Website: lowes
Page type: review-order
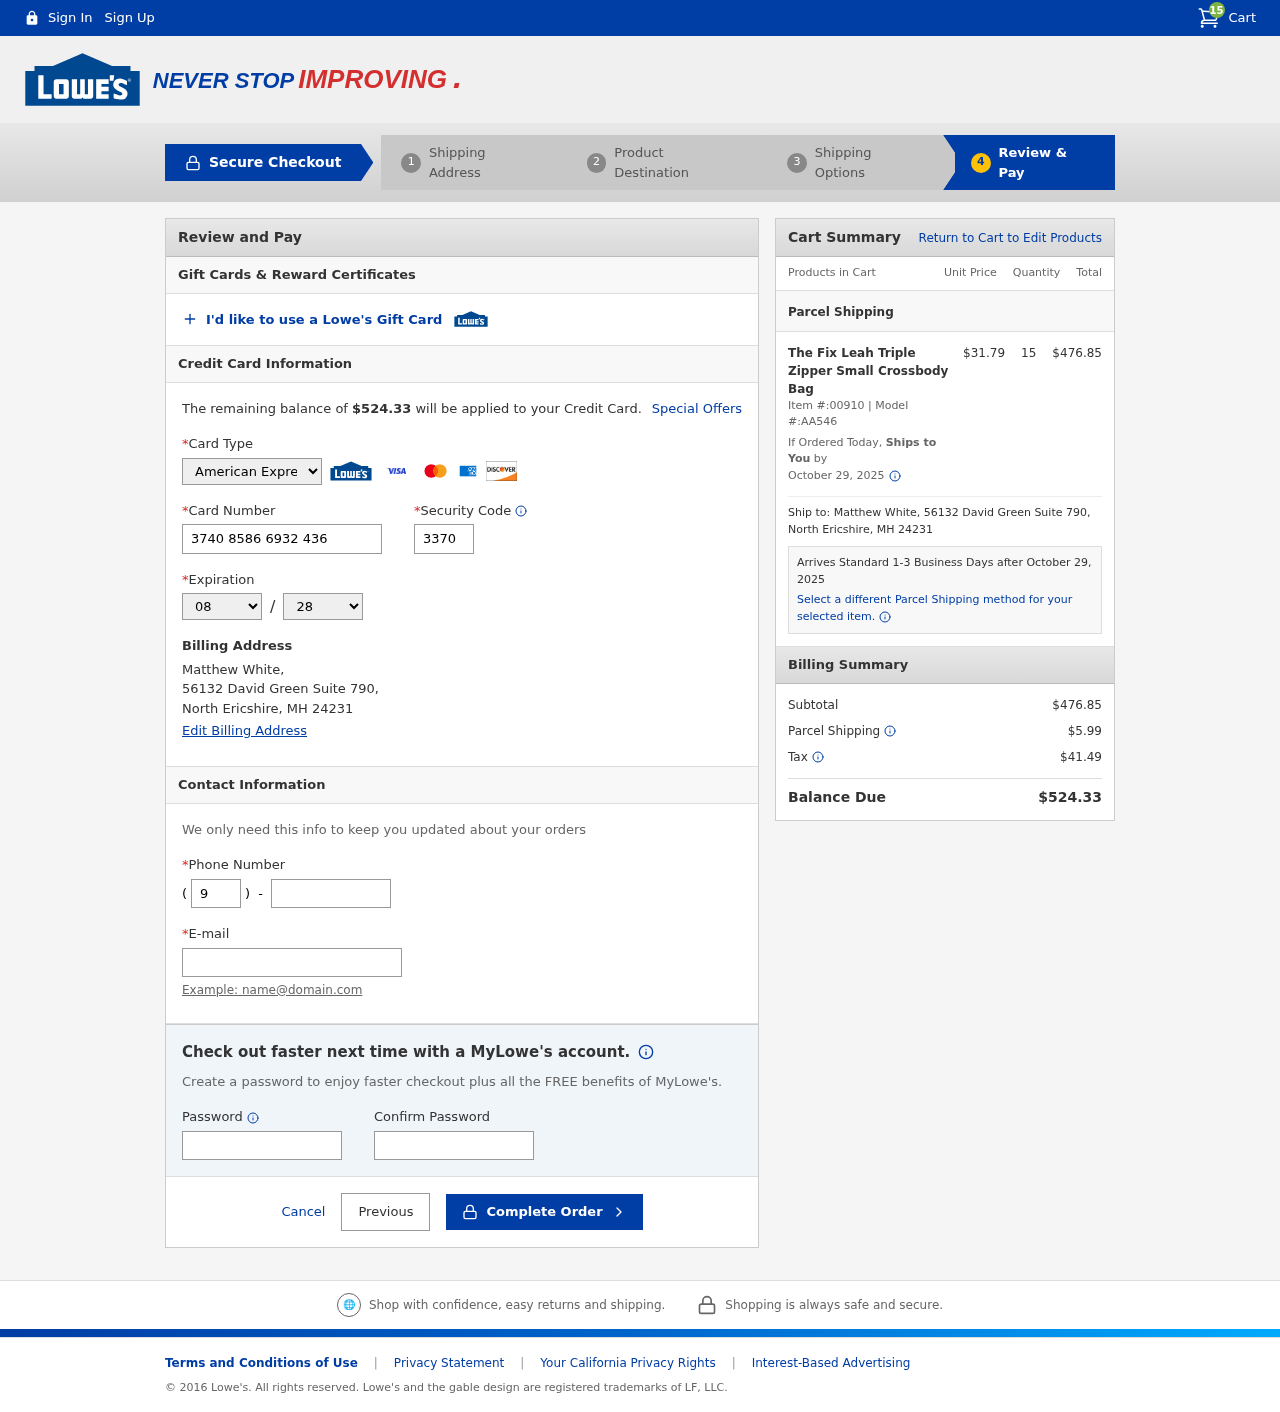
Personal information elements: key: PII_CARD_CVV
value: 3370
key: PII_CARD_EXPIRY_MONTH
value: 08
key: PII_CARD_EXPIRY_YEAR
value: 28
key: PII_CARD_NUMBER
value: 3740 8586 6932 436
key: PII_CARD_TYPE
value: American Express
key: PII_CITY
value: North Ericshire
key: PII_EMAIL
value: matthewwhite@yahoo.com
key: PII_FULLNAME
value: Matthew White,
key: PII_PHONE
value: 9962614340
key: PII_PHONE_AREA
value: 996
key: PII_POSTCODE
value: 24231
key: PII_STATE_ABBR
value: MH
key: PII_STREET
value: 56132 David Green Suite 790
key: PII_STREET
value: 56132 David Green Suite 790,
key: PII_FULLNAME2
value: Matthew White
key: PII_STATE
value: MH
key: PII_POSTCODE_FULL
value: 24231
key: PII_CITY_STATE
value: North Ericshire, MH
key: PII_CITY_STATE_ZIP
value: North Ericshire, MH 24231
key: PII_POSTCODE_NUMERIC
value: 24231
Product elements: key: PRODUCT1_NAME
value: The Fix Leah Triple Zipper Small Crossbody Bag
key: PRODUCT1_PRICE
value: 31.79
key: PRODUCT1_QUANTITY
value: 15
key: PRODUCT1_ITEM_NUMBER
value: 00910
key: PRODUCT1_MODEL_NUMBER
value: AA546
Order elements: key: ORDER_NUM_ITEMS
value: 15
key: ORDER_TOTAL
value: $524.33
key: ORDER_SHIPPING_DATE
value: October 29, 2025
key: ORDER_SUBTOTAL
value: $476.85
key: ORDER_SHIPPING_DATE2
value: October 29, 2025
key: ORDER_SUBTOTAL2
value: $476.85
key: ORDER_SHIPPING_COST
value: $5.99
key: ORDER_TAX
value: $41.49